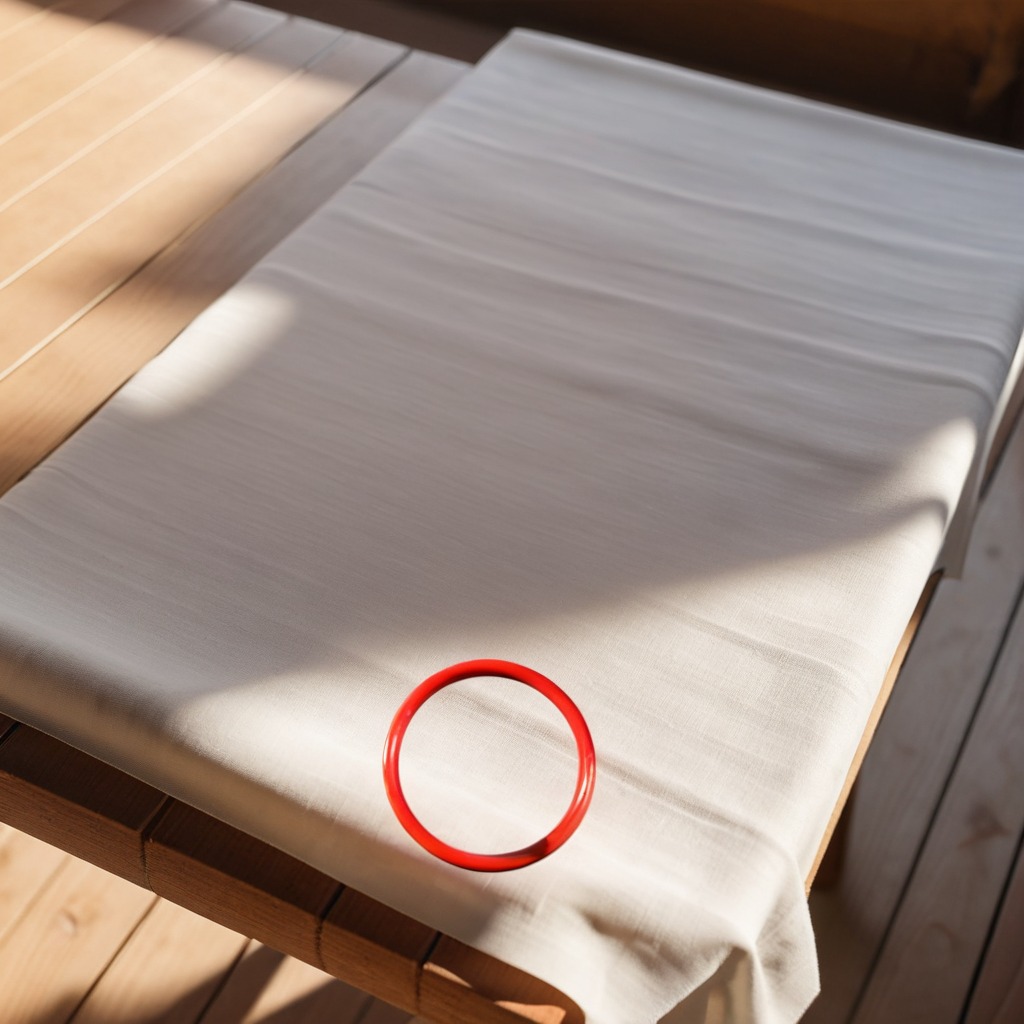
A rubber O-ring lying on a wooden table in an outdoor workshop during daytime bright natural light soft shadows worn but beneath the cloth